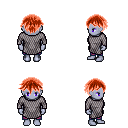
a pixel art fantasy rpg character, female body template, dark elf, purple skin, chain mail, magenta pants, red short bangs hairstyle, four views (front, back, left, right), 2x2 character sprite sheet, small pixel art, hard edges, no anti-aliasing